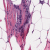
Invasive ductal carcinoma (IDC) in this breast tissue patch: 1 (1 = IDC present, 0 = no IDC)